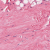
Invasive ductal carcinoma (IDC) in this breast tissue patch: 0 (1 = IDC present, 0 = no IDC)